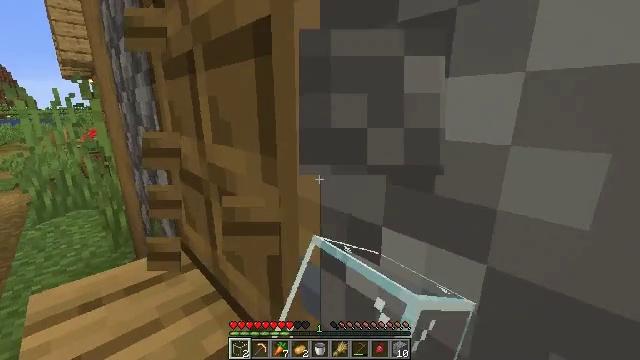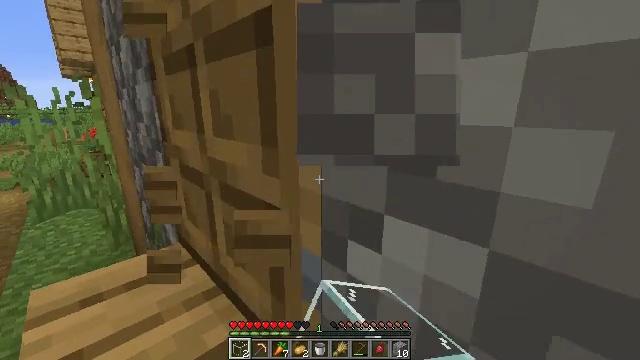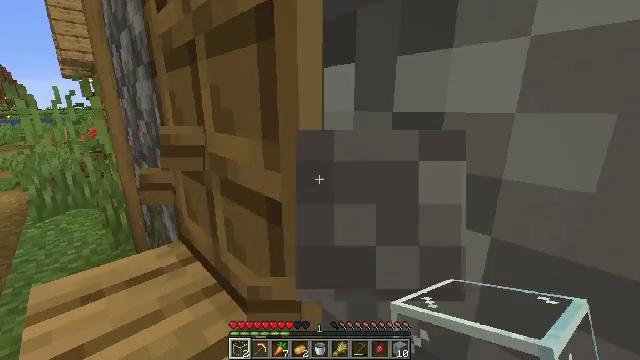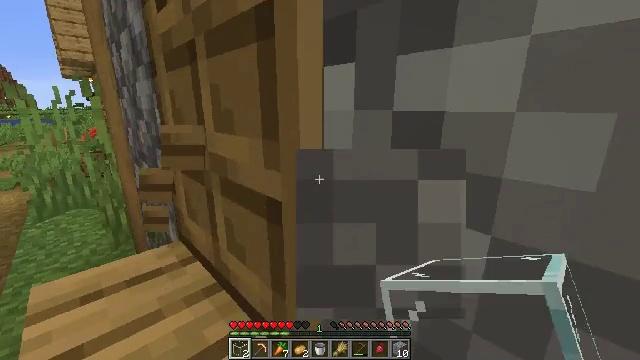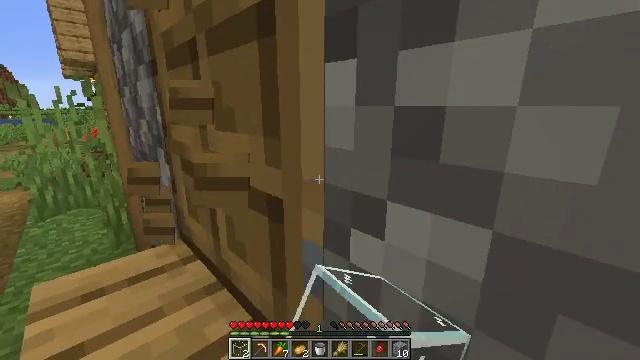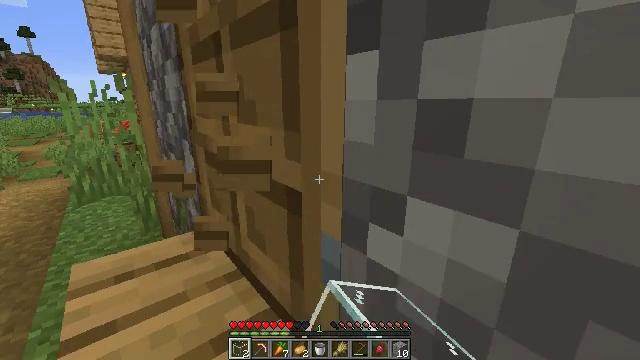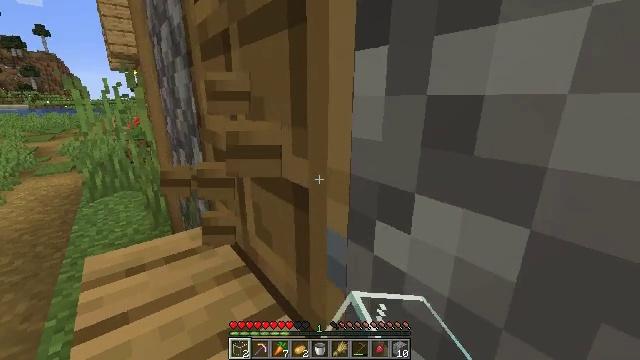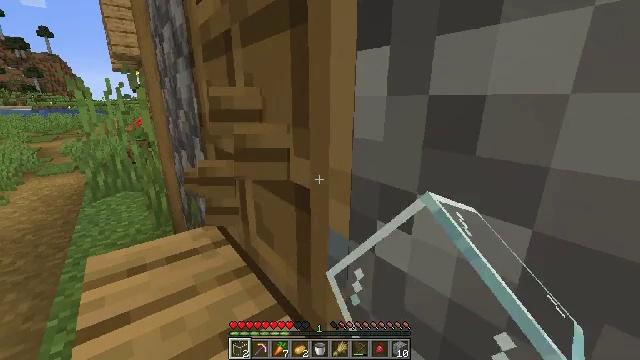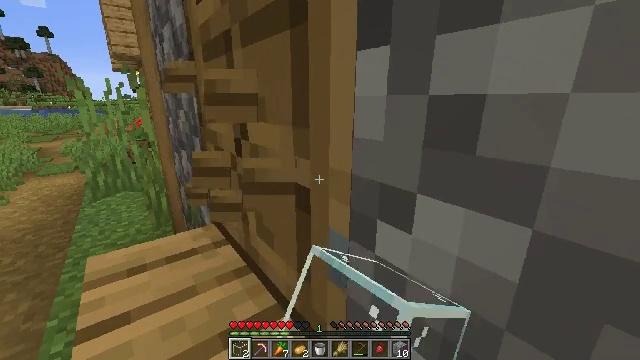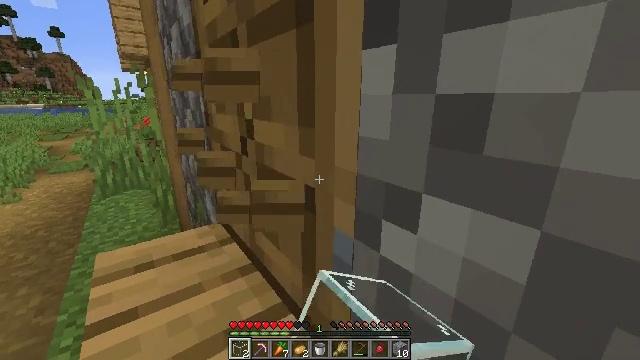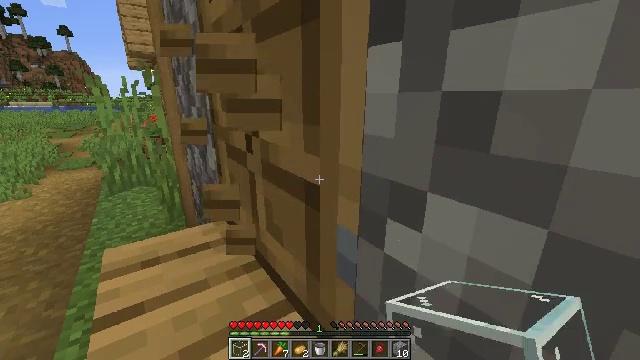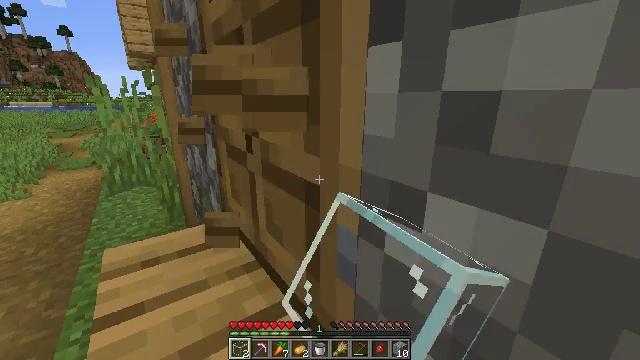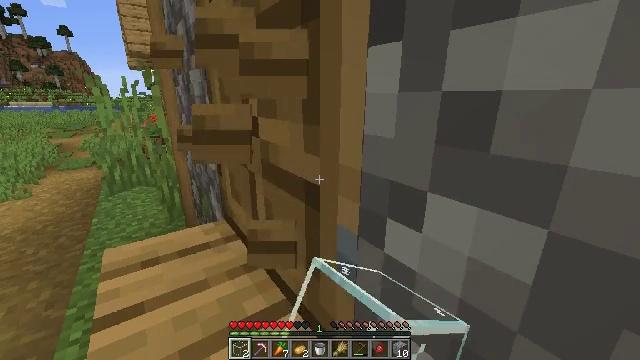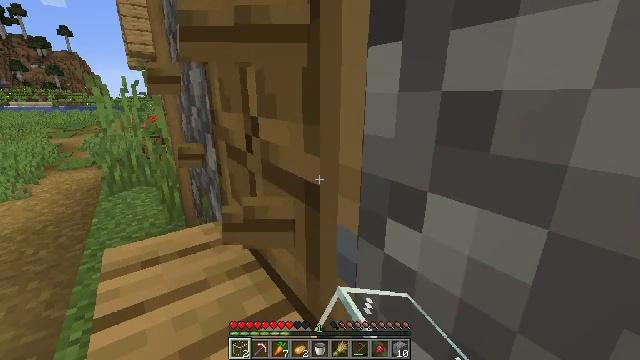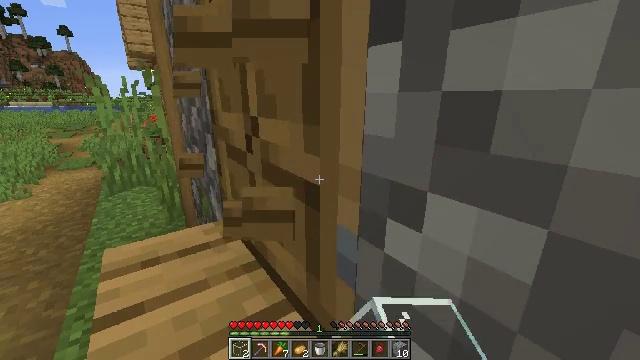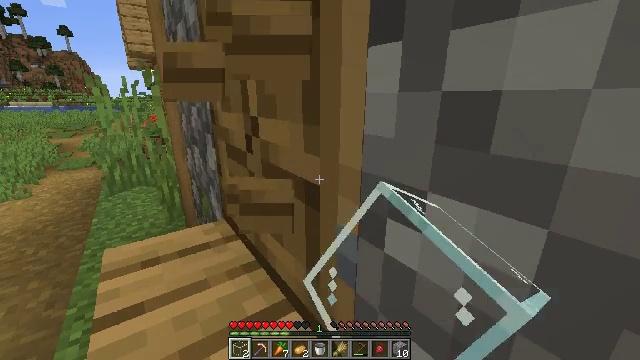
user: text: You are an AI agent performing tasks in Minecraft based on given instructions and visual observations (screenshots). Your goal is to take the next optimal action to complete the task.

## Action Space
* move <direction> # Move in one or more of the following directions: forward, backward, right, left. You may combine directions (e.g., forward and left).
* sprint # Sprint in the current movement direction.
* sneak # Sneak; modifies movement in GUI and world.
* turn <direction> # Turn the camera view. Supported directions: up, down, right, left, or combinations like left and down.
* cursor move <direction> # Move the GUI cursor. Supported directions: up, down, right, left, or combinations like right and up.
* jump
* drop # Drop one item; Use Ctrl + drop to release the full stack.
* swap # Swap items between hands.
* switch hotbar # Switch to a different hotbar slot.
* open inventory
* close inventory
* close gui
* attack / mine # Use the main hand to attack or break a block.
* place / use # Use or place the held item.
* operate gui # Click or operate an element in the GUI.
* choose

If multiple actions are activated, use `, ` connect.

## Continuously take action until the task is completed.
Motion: motion action
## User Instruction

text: Attack the oak door to gather it.
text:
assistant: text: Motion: attack / mine
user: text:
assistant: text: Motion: attack / mine
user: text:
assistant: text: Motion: attack / mine
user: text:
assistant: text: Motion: attack / mine
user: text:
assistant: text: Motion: turn left and down, attack / mine
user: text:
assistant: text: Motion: turn left, attack / mine
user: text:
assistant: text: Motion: attack / mine
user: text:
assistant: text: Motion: attack / mine
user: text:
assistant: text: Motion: turn left, attack / mine
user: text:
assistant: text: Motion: turn left, attack / mine
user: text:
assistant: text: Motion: attack / mine
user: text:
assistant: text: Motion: attack / mine
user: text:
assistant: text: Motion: attack / mine
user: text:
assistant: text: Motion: attack / mine
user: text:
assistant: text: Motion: attack / mine
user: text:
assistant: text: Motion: attack / mine
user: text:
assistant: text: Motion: attack / mine
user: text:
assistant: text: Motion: attack / mine
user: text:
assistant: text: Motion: attack / mine
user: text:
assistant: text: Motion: attack / mine
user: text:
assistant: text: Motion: attack / mine
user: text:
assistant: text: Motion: attack / mine
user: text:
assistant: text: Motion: attack / mine
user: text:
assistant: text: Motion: attack / mine
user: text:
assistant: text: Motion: attack / mine
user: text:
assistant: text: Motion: attack / mine
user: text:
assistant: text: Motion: turn left, attack / mine
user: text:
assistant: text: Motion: attack / mine
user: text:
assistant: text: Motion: attack / mine
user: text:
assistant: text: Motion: attack / mine